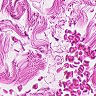
Metastatic tissue present: no